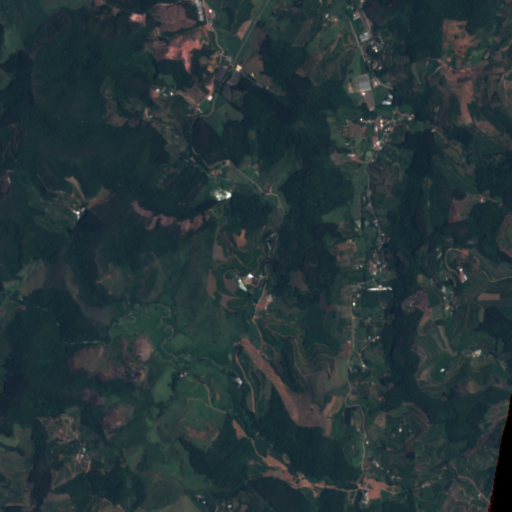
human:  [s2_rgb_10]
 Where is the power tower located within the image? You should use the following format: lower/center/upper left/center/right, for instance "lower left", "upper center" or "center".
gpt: The power tower is located in the lower left of the image.
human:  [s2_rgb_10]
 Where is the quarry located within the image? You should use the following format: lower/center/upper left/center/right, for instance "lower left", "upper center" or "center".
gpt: The quarry is located in the upper of the image.
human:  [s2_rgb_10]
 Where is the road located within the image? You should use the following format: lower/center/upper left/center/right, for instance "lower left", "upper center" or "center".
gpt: There is no road in the image.